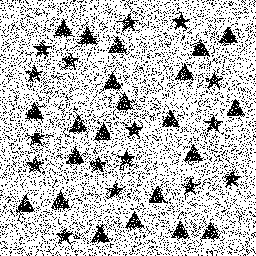
Squares: 0
Triangles: 22
Stars: 16
Total shapes: 38